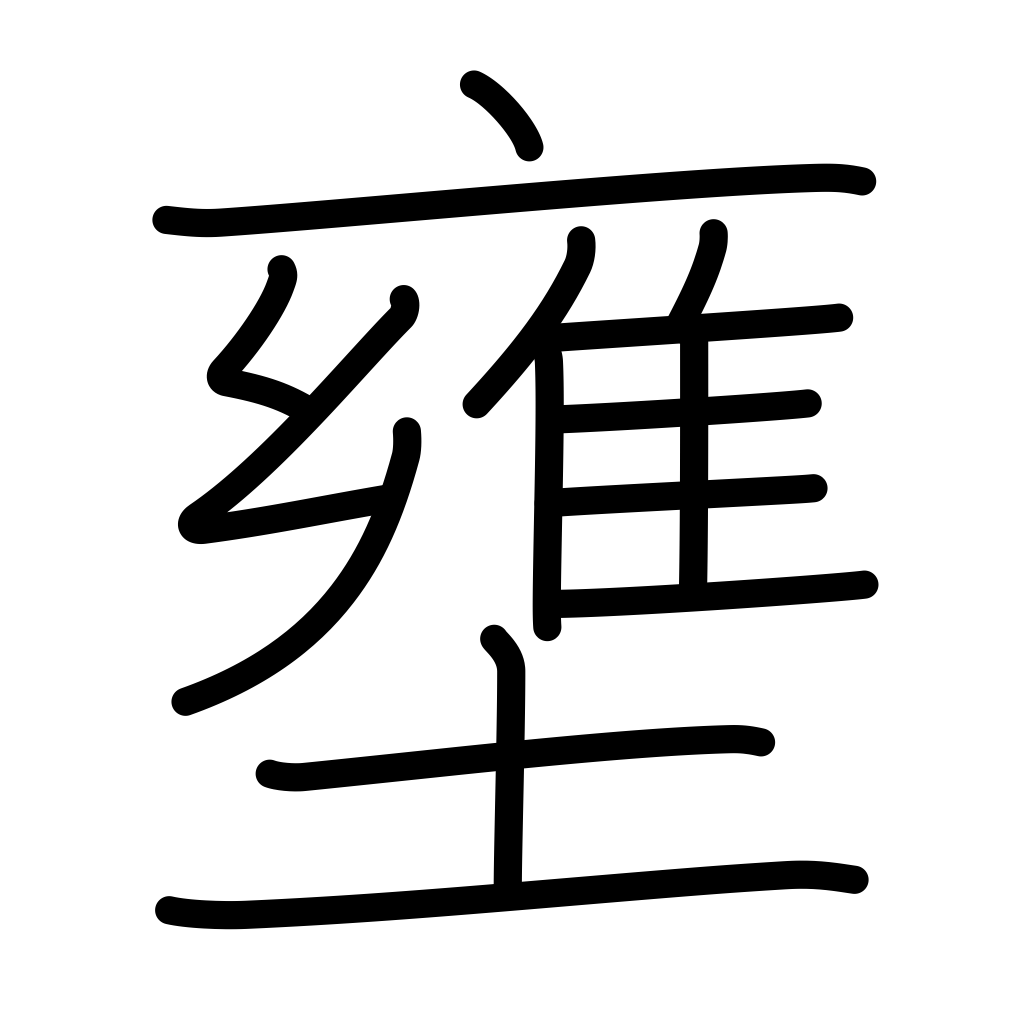
Meaning: plug up, shut up